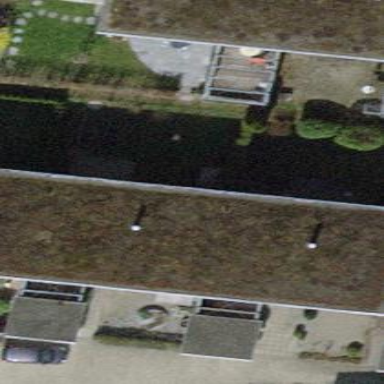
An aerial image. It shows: Terrace building.